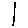
Label: line